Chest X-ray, AP view. Patient: 13 years old, sex F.
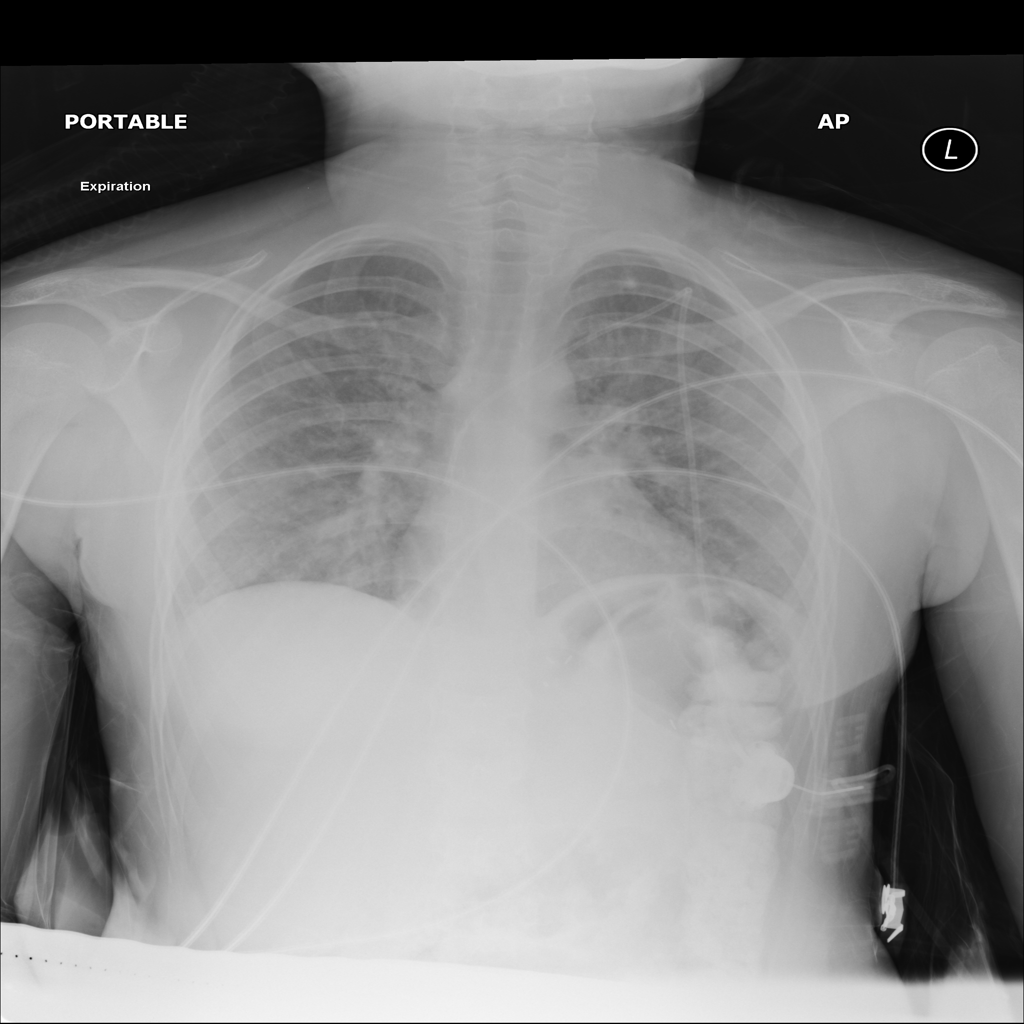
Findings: Nodule